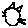
Label: cat